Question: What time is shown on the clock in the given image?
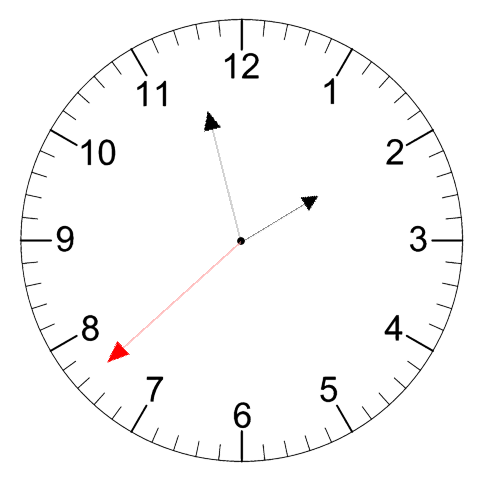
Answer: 01:57:38